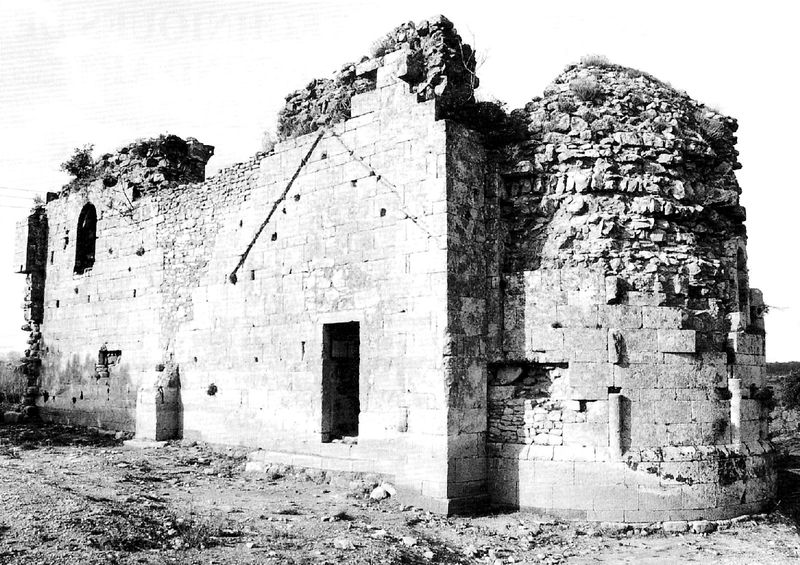
Titel: Saint-André de Souvignargues
Standort: Souvignargues (EU - F)
Schlagwörter: himmel, schatten, weiß, dreieck, fenster, schwarz, tür, dach, gebäude, haus, schloss, wand, stein, steine, bild, busch, boden, rund, turm, bogen, fassade, giebel, mauer, rundbogen, foto, eingang, reste, ruine, burg, festung, schwarzweiss, loch, ritter, löcher, rom, gemäuer, quader, mauern, zerstört, bau, romanisch, rundbau, dreieeck, brechen